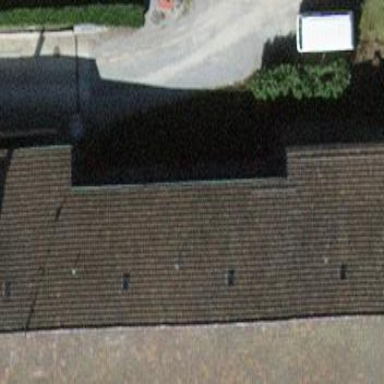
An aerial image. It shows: School with gabled roof.